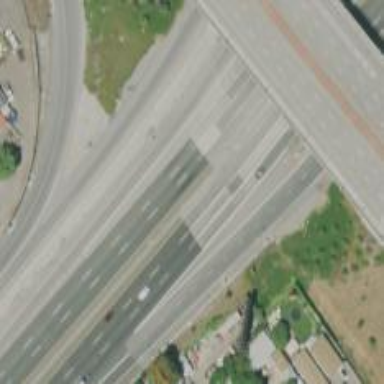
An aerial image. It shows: Motorway.